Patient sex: M
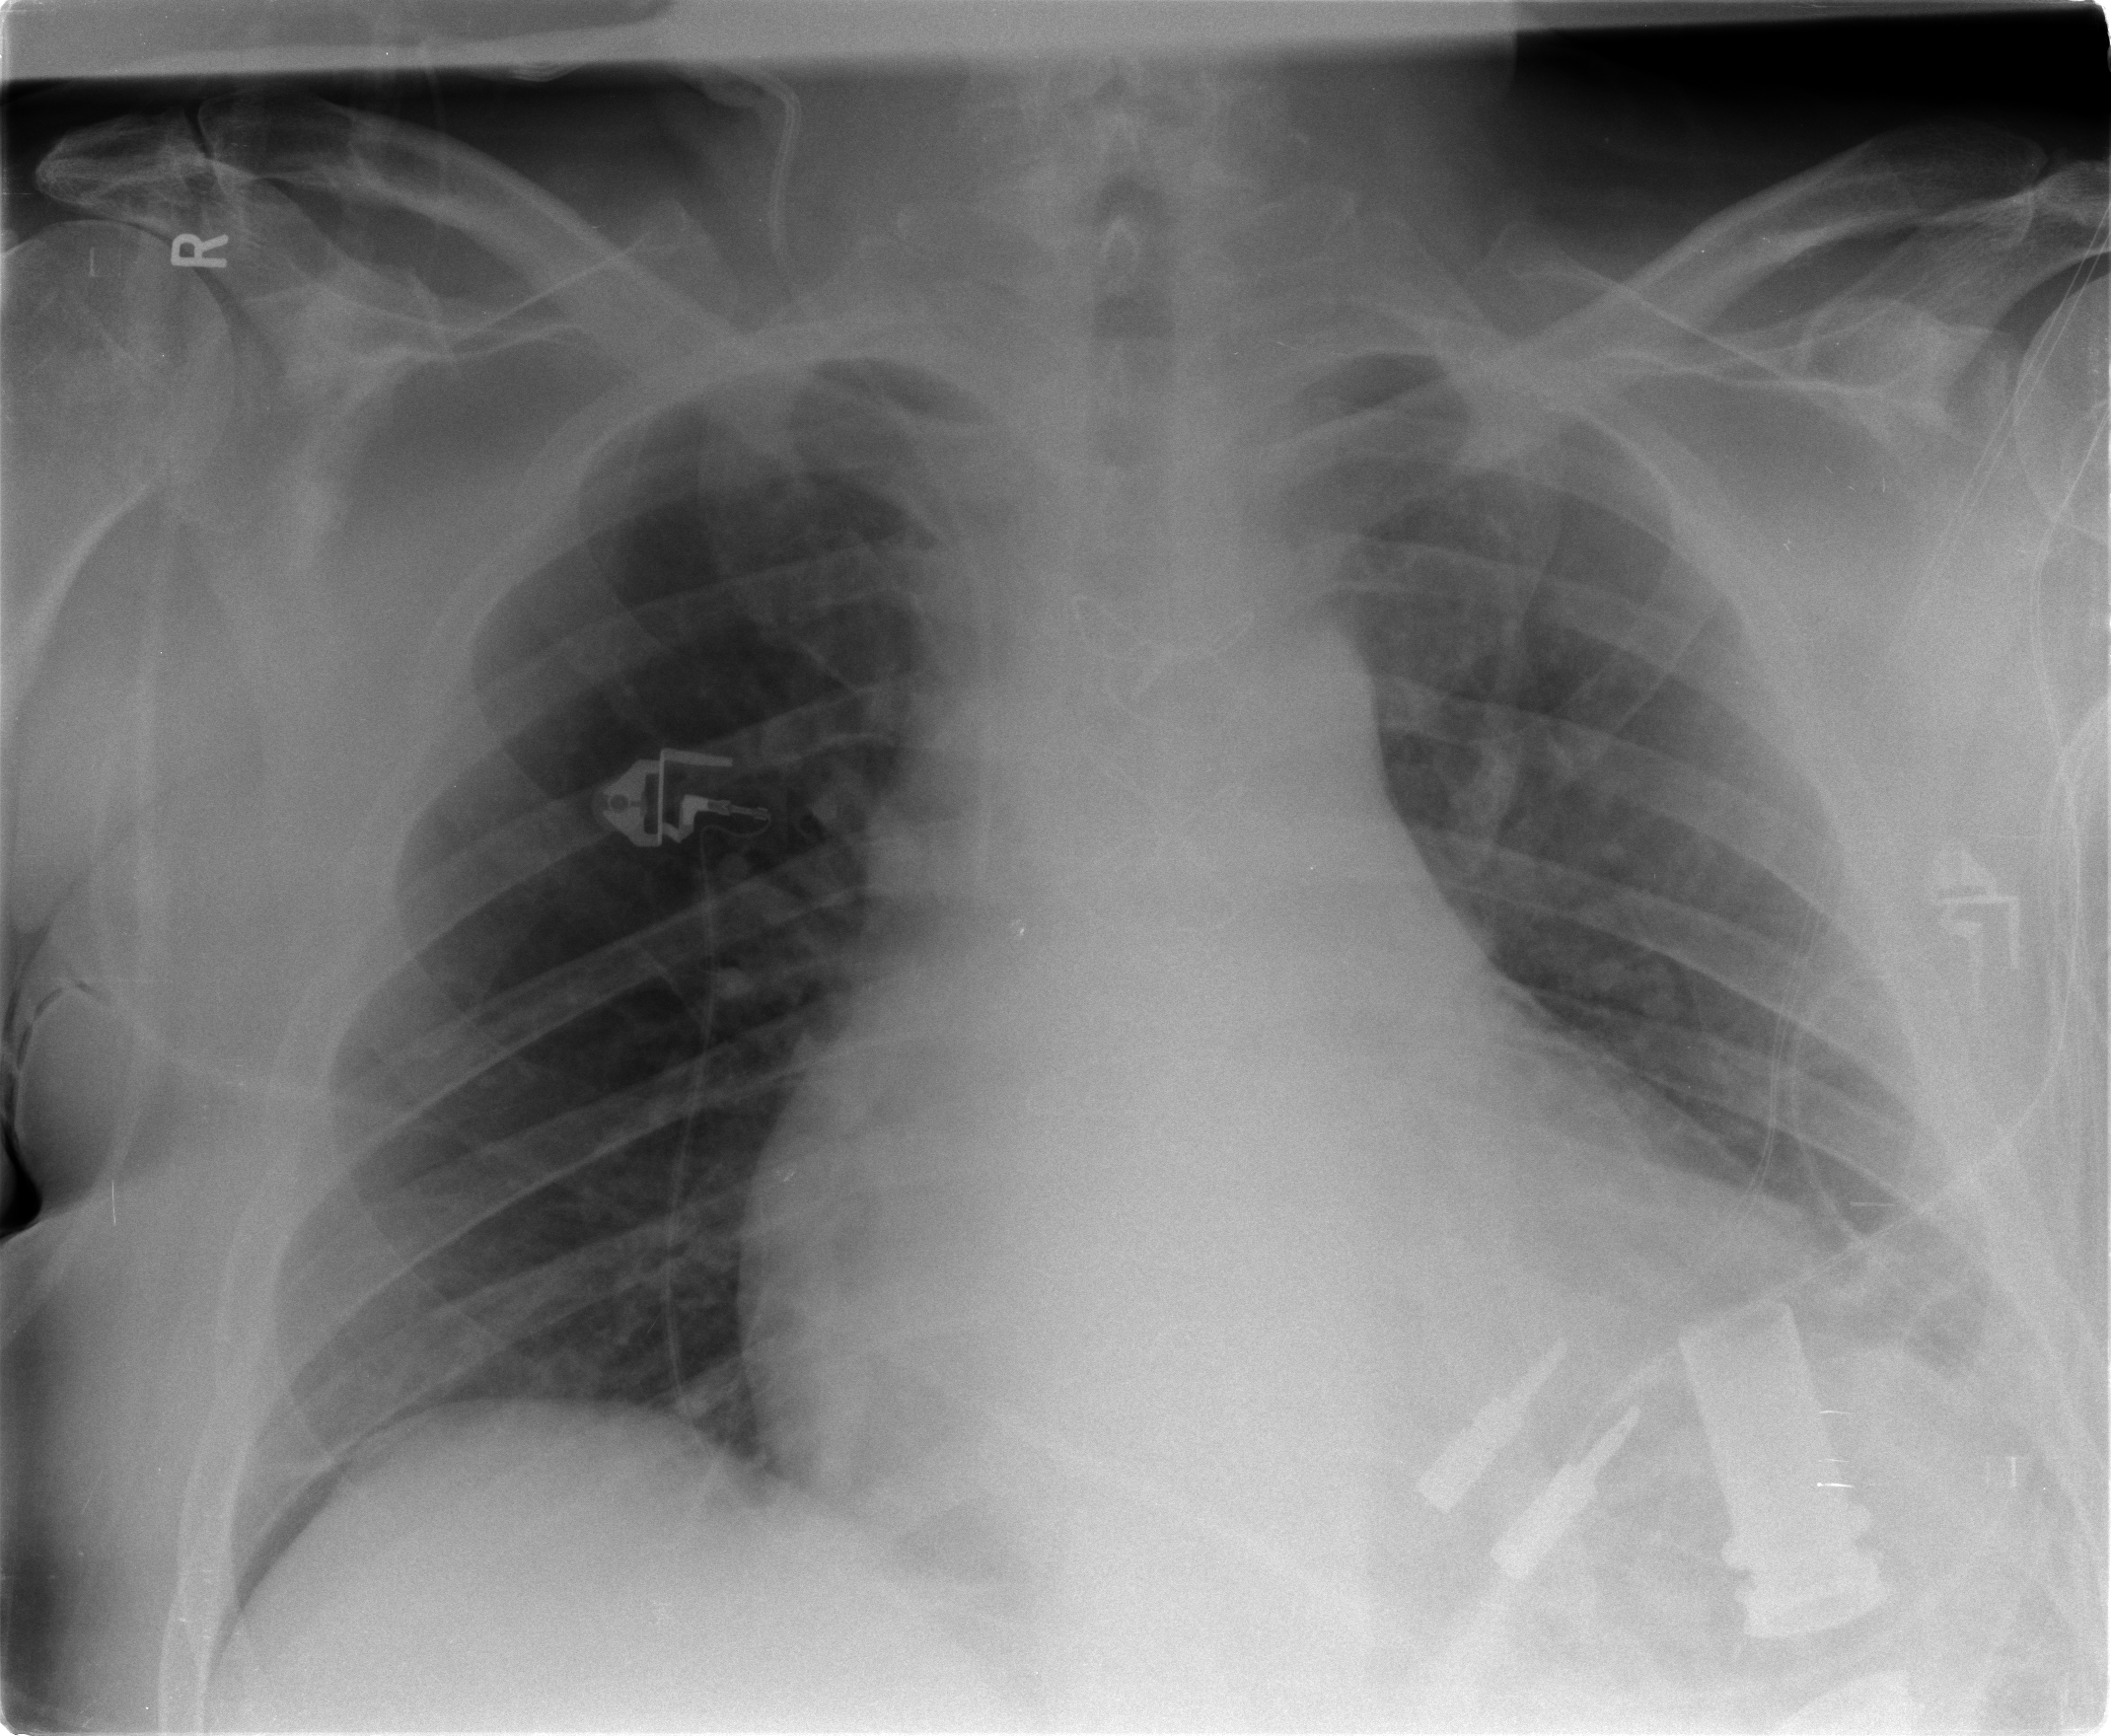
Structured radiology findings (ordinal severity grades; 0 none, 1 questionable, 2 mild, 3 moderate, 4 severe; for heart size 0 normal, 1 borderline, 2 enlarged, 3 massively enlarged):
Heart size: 2
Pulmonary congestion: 1
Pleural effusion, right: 0
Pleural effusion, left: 1
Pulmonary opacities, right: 0
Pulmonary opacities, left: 0
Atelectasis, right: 0
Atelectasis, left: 0